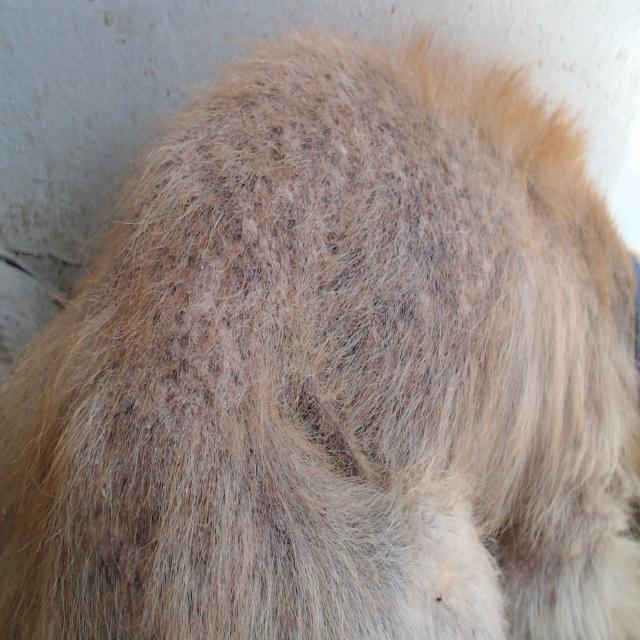
Canine demodicosis (Demodex mange) — caused by Demodex canis mites. Presents with alopecia, follicular papules, pustules, and comedones. Often localized on face and forelimbs.